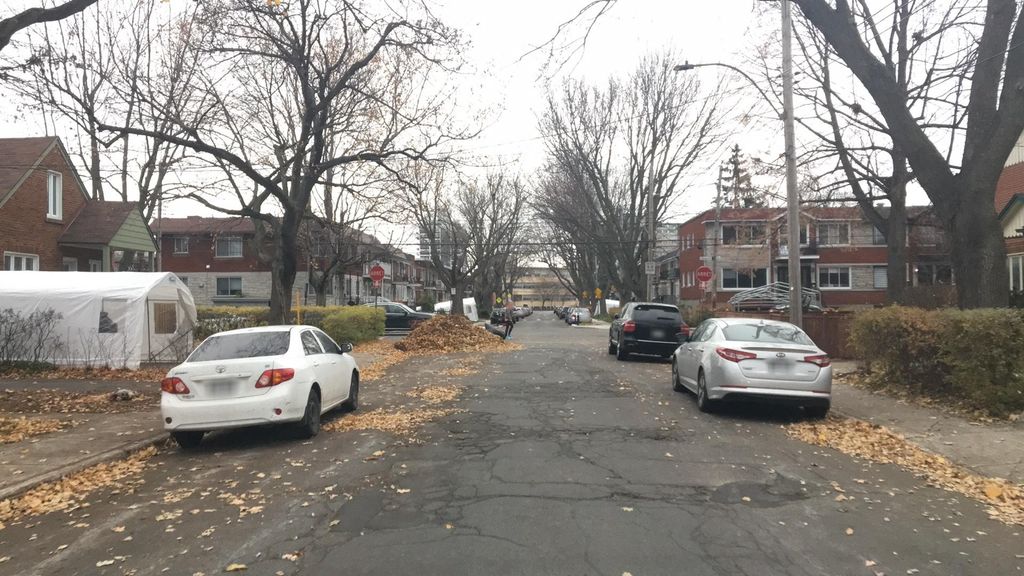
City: montreal